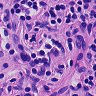
Metastatic tissue present: yes